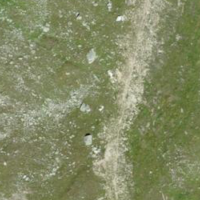
EUNIS habitat code: 31
Species observed at this site:
Pyrrhocorax graculus